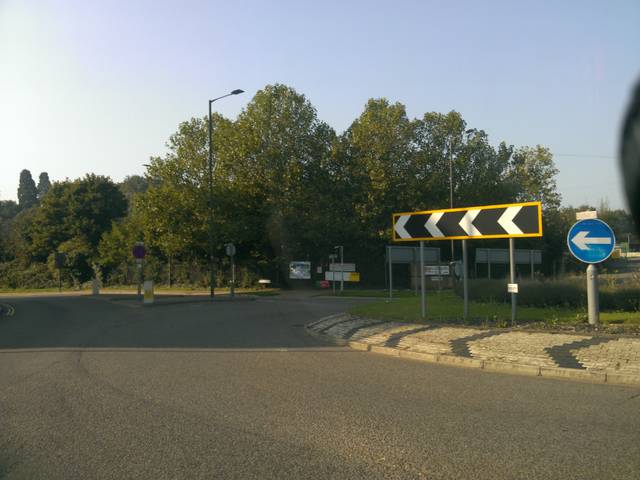
Region: United Kingdom
Coordinates: 51.8803, 0.9272